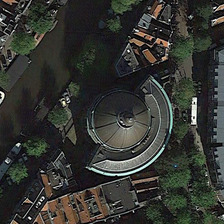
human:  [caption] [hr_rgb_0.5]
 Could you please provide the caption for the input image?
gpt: a church is near a river with some buildings and green trees .

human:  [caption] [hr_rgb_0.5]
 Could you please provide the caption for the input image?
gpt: a church is near a river with some buildings and green trees .

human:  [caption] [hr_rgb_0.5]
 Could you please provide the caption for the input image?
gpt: a church is near a river with some buildings and green trees .

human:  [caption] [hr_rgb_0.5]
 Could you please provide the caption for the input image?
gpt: a church is near a river with some buildings and green trees .

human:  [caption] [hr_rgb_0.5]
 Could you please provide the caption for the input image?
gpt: a church is near a river with some buildings and green trees .